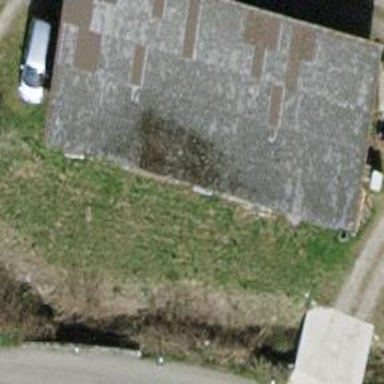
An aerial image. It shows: Shed.